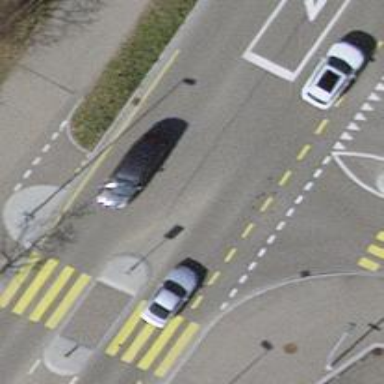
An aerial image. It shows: Unmarked crossing on cycleway.